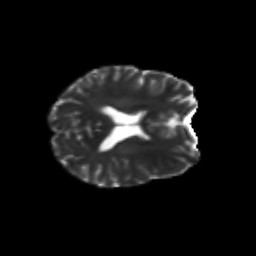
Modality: T2w
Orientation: axial
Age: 23
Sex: female
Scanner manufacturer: siemens
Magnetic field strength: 3 T
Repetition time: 3.5 s
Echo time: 0.125 s